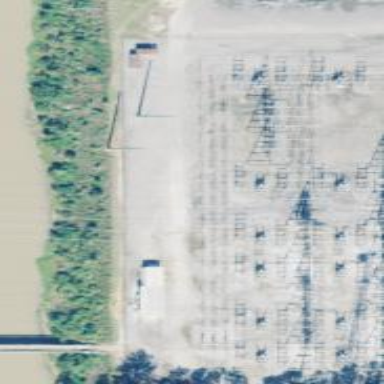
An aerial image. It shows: Switch for power supply.